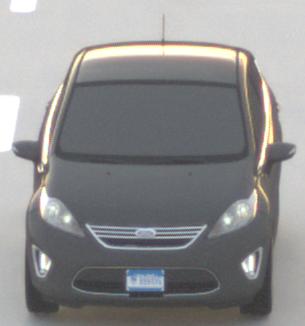
Make: Ford
Model: Fiesta
Detailed model: ’09 Sedan (seventh series)
Model produced from: 2010
Model produced until: 2017
Doors: 4
Color: gray
Road condition: dry road
Daytime: sunrise or sunset
Contrast: low contrast